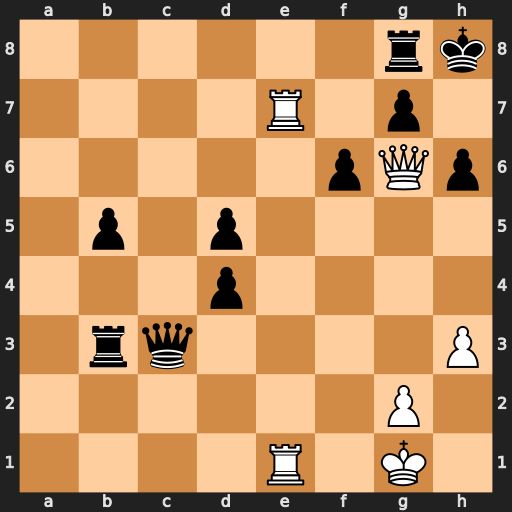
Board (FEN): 6rk/4R1p1/5pQp/1p1p4/3p4/1rq4P/6P1/4R1K1
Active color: w
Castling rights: -
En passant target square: -
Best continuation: Re8 Qxe1+ Rxe1